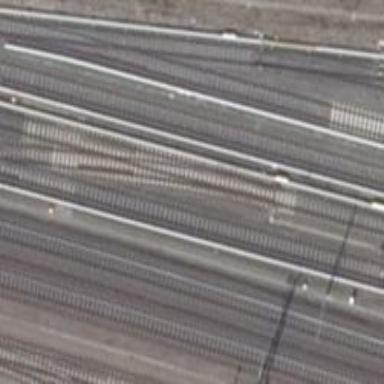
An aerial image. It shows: Light rail railway line with electrified rails.